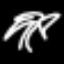
Label: palm tree